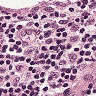
Metastatic tissue present: no